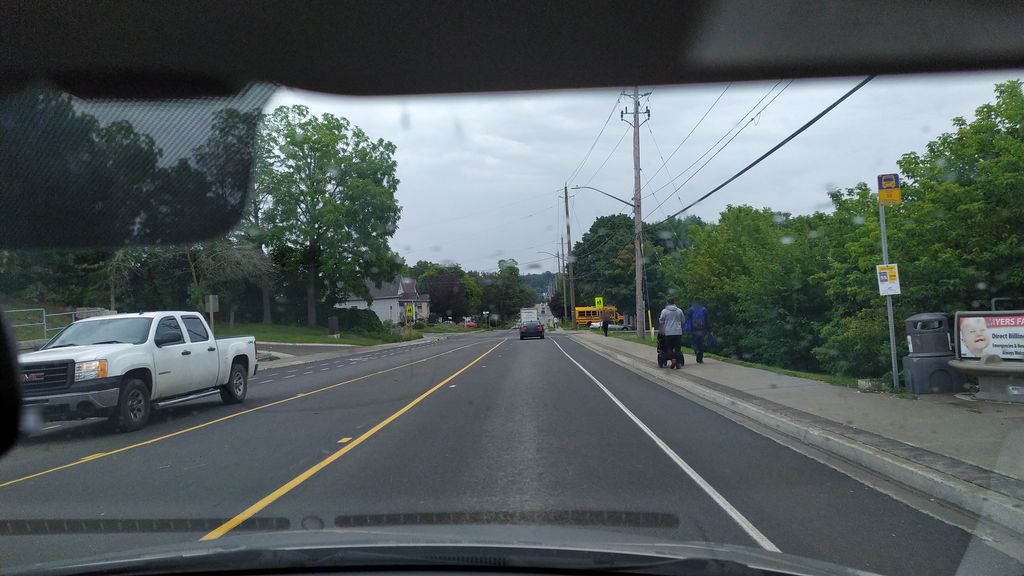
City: kitchener-waterloo